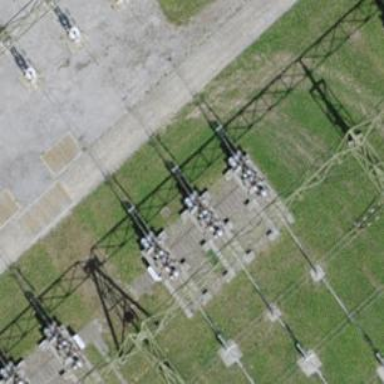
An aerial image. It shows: Bay for power lines.